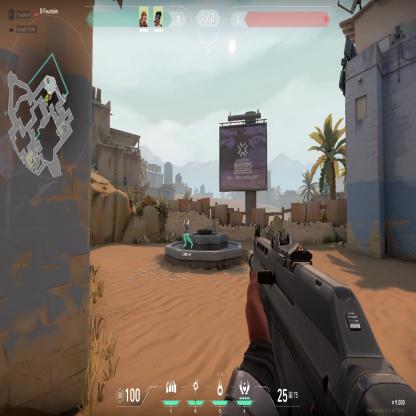
Label: teammate